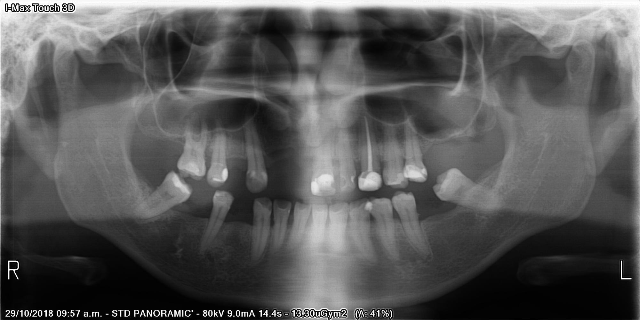
adult